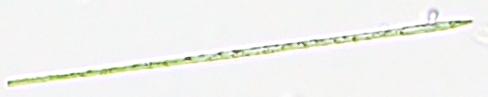
Label: Rhizosolenia